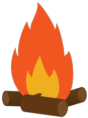
fire